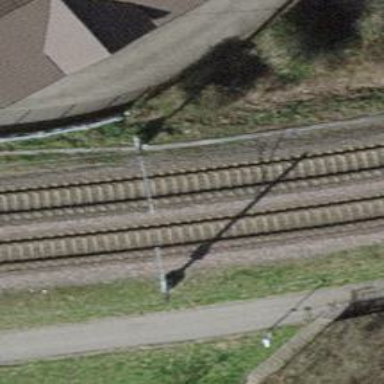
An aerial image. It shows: Milestone along the railway track with catenary mast.